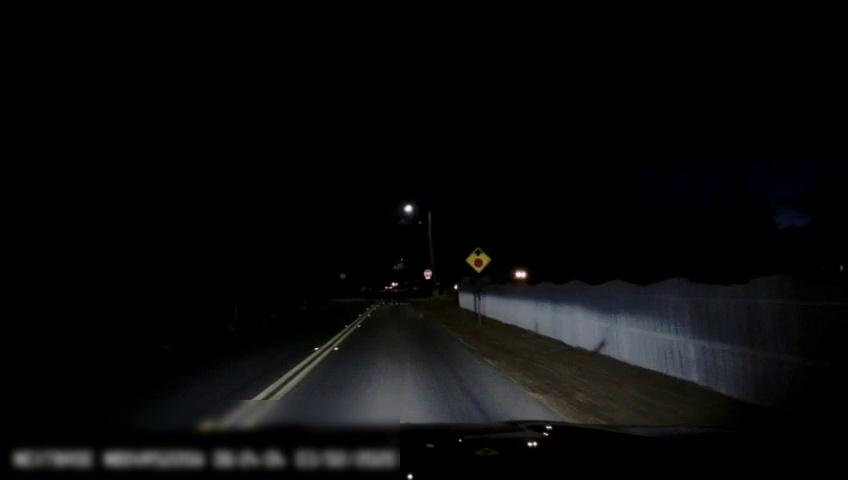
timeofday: Night
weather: Other
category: Drivable Space
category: Lanes | Current Lane
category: Lanes | Alternate Lane
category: Traffic | Signs
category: Traffic | Signs